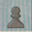
Piece: bP